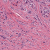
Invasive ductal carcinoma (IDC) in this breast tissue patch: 1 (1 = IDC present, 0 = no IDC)